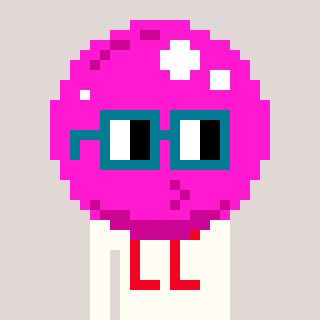
a pixel art character with square dark green glasses, a bubblegum-shaped head and a grayscale-colored body on a warm background